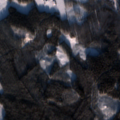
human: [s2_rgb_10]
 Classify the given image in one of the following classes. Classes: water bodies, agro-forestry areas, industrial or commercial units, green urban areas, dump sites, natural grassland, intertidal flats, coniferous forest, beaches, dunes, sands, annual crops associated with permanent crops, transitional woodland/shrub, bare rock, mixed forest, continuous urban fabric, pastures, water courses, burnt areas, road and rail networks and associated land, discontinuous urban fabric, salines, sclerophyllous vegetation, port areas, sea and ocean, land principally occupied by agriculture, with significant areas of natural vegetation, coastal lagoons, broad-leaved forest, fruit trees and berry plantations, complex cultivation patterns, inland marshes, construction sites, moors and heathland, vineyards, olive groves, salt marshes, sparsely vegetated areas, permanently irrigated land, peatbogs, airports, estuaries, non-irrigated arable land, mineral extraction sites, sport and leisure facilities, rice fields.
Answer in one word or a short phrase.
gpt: non-irrigated arable land, broad-leaved forest, coniferous forest, mixed forest, transitional woodland/shrub